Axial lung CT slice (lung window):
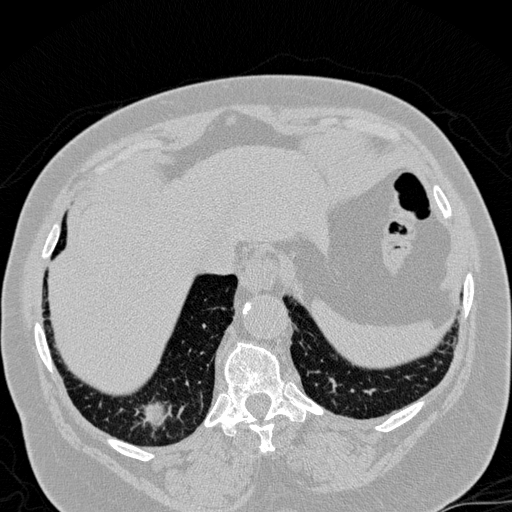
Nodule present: no